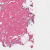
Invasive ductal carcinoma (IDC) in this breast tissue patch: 0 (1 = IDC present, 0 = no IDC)